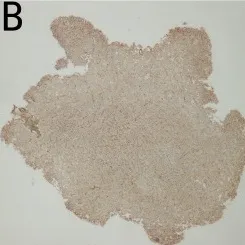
(B) Immunohistochemistry image showing positivity for CD99.
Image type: pathology (immunostaining)